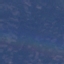
Land use / land cover: HerbaceousVegetation